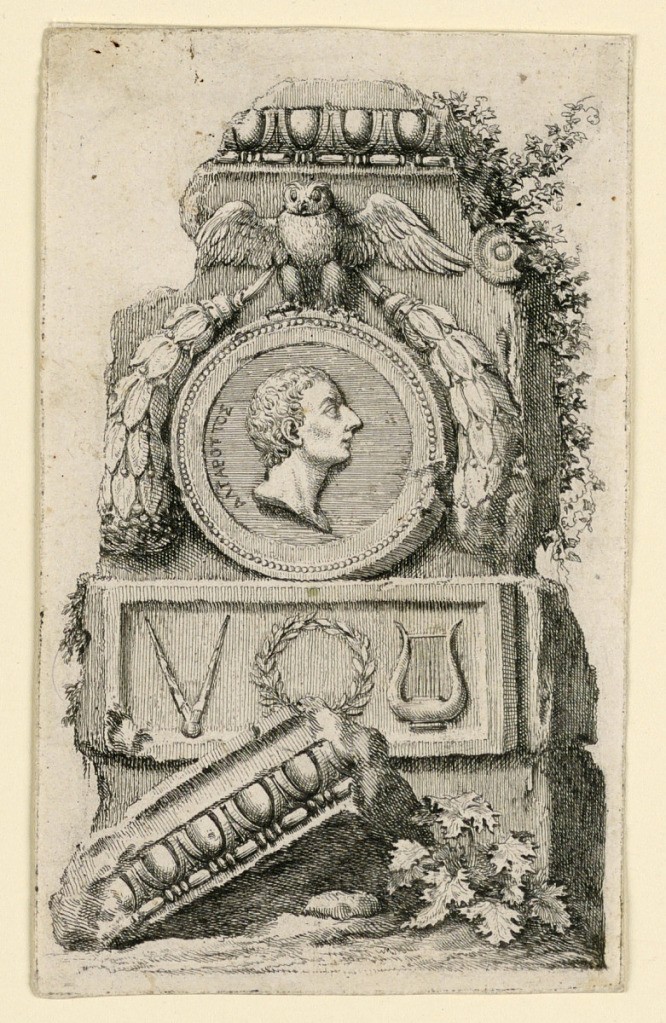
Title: Book Ornament of a Classical Ruin with the Medallion Portrait of Francesco Algarotti (1712-1764)
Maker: Mauro Antonio Tesi, Italian, 1730 - 1766
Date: ca. 1760
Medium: Etching on laid paper
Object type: Print
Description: Portrait to right; behind the head is printed 10-letter word in Greek alphabet.  Under the medallioin is a relief showing a compass, a wreath, and a lyre.